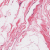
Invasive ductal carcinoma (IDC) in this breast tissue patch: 0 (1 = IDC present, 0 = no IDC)